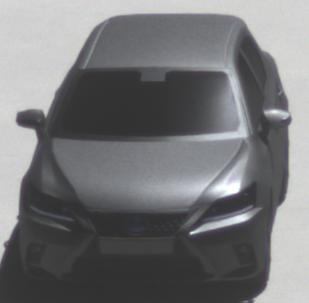
Make: Lexus
Model: CT 200h
Detailed model: CT (A10)
Model produced from: 2014/03
Model produced until: 2017/10
Doors: 5
Color: gray
Road condition: dry road
Daytime: midday
Contrast: high contrast